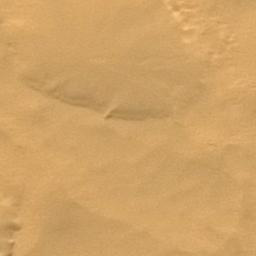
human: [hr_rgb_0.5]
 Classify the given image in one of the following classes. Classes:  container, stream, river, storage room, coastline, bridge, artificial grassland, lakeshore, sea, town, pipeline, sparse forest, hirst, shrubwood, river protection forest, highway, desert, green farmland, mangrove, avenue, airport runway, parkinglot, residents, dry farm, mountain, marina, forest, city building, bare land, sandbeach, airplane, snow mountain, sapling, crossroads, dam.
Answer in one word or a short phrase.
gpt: desert